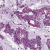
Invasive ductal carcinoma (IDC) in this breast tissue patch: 1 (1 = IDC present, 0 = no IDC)